Question: '''
<div class="navi-buttons">
<div class="box"> <a href="#" id="c1f" class="simple">1</a></div>
<div class="box"><a href="#" id="c2f" class="simple">2</a></div>
<div class="box"> <a href="#" id="c3f" class="simple">3</a></div>
<div class="box"> <a href="#" id="c4f" class="simple">4</a></div>
<div class="box"> <a href="#" id="c5f" class="simple">5</a></div>
<div class="box-hover"><a href="#" id="c6f" class="hover">6</a></div>
</div>
.navi-buttons
{
margin-top:8px;
height:auto;
}
.navi-buttons .box{ background-color: #FF9900; display:block; padding:4px;margin-right:2px;float:left;width:10; height:13px;}
.navi-buttons .box-hover{ border: thin solid #FF9900; display:block; padding:3px;margin-right:2px; float:left;width:10; height:13px;}
.navi-buttons .hover
{
padding: 3px;
color: #FF9900;
}
.navi-buttons .simple
{
background-color: #FF9900;
padding: 3px;
color: #FFFFFF;
}
.navi-buttons a:hover
{
text-decoration: underline;
}
'''
Outcome:
If u see the image below in IE 7 the selected button in this case 4 height changes , in other browsers it works fine , i have included the markup and css , Can anyone provide any assistance with it , where am I getting it wrong.
Thnx
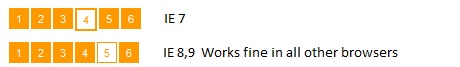
Answer: may be you have to write '1px' instead of 'thin' . Like this :
'''
.navi-buttons .box-hover {
border: 1px solid #FF9900;
display:block;
padding:3px;
margin-right:2px;
float:left;
width:10;
height:13px;
}
'''